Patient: sex M, age 64
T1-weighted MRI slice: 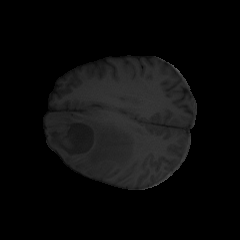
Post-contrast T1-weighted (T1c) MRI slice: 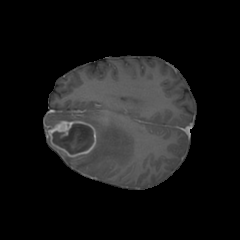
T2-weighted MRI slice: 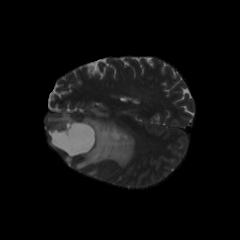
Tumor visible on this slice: yes
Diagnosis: Astrocytoma, IDH-mutant
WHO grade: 3